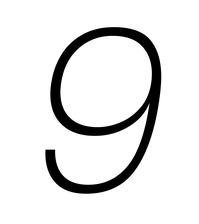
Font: Poppins-ExtraLightItalic